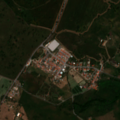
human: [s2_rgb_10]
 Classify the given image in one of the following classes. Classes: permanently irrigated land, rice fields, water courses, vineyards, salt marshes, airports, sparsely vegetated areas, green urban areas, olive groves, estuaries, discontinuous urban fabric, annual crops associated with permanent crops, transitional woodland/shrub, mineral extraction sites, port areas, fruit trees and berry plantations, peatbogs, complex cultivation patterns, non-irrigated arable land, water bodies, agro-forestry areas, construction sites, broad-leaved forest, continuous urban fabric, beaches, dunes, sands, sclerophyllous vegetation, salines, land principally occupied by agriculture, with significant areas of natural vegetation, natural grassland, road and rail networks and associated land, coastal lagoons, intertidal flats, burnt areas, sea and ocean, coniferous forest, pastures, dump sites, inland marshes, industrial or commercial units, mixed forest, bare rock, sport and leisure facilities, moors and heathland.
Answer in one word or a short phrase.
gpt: continuous urban fabric